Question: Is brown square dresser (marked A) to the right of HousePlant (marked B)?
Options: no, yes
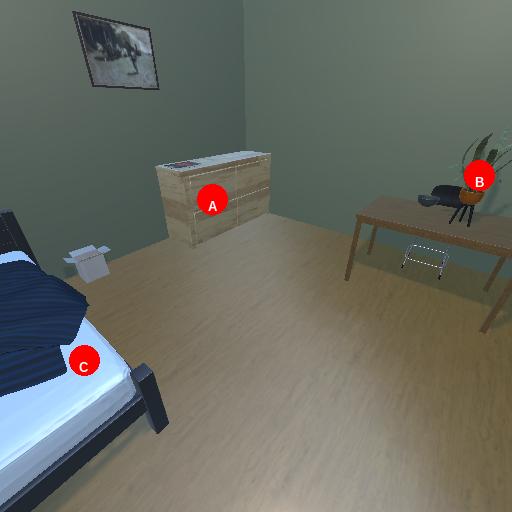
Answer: no